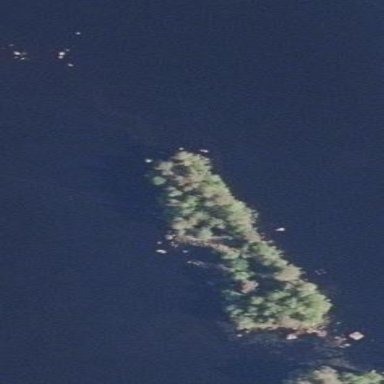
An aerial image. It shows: Islet.